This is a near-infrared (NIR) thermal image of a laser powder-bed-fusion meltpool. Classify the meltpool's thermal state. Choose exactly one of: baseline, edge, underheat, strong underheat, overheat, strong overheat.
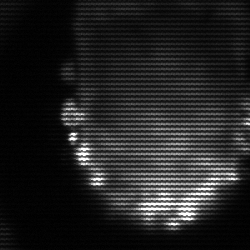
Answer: baseline